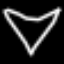
Label: diamond